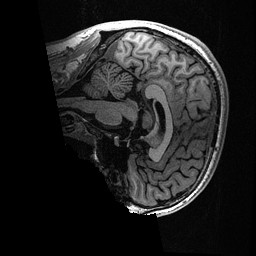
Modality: T1w
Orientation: sagittal
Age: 32
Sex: male
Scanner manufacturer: ge
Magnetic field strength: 3 T
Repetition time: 0.006952 s
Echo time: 0.00292 s